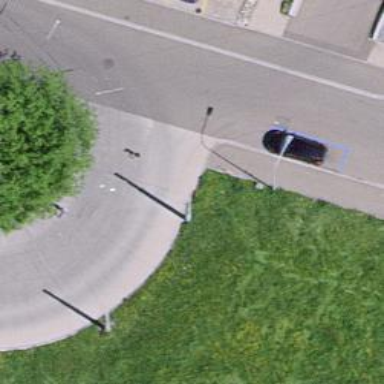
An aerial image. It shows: Asphalt footway with unmarked crossing but with markings.